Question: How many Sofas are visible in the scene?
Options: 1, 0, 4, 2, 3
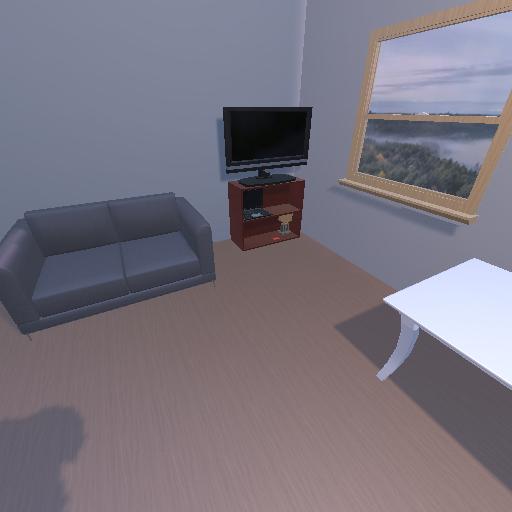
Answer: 1